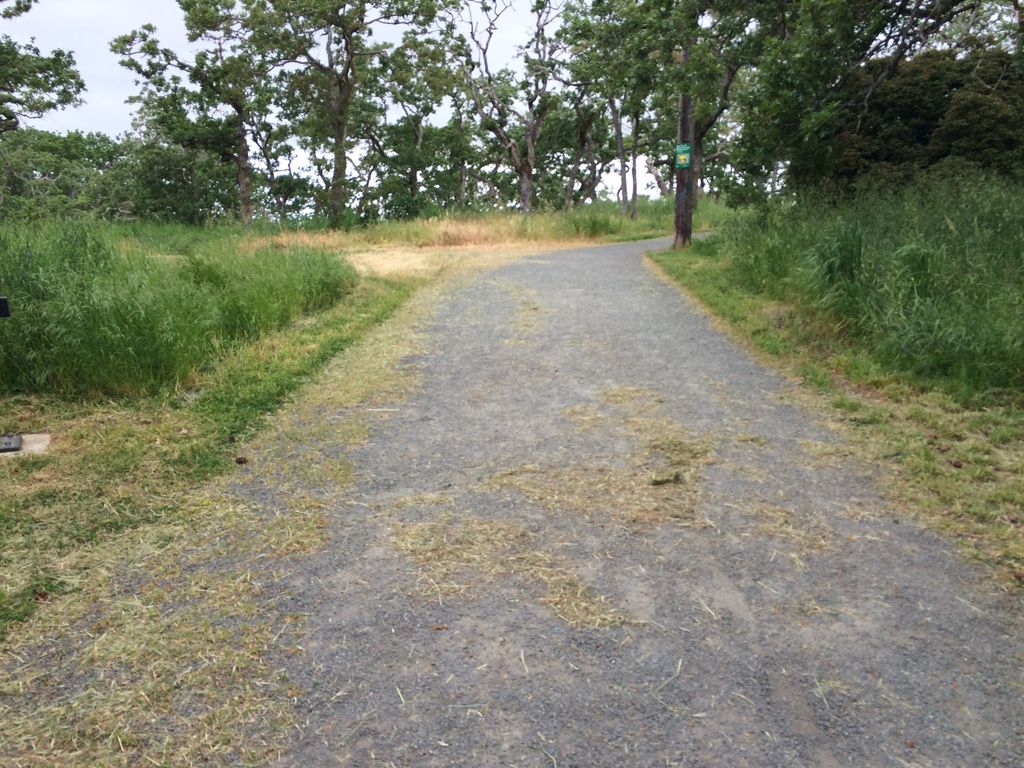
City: victoria